Interaction volume radius: 5 \u00c5
Interaction volume height: 10 \u00c5
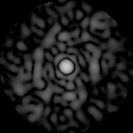
Disorder parameter: 0.8692